Question: I have a span element with some text in it.
I want the text to have a solid background color as well as start/end each line with the same amount of padding.
This jsfiddle shows the problem:
<URL>
I found this very similar question: <URL>, but i need some space between each line as well.
This image illustrates the result I'm trying to accomplish:

Thank you in advance.
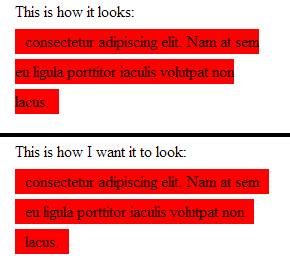
Answer: This can be done without using JavaScript or an extra element for each line.
## HTML
'''
<span class="marker"><span class="marker"><span class="marker">
consectetur adipiscing elit. Nam at sem eu ligula porttitor iaculis volutpat
non lacus.
</span></span></span>
'''
## CSS
'''
.marker {
background: #f77;
padding: 3px 0;
position: relative;
left: -10px;
line-height: 30px;
}
.marker .marker { left: 20px; }
.marker .marker .marker { left: -10px; }
'''
See how it works on <URL>.
An ancestor of '.marker' element should have proper 'padding' to contain this element correctly.
All credits of this technic goes to Artem Polikarpov. See his original advice: <URL>.